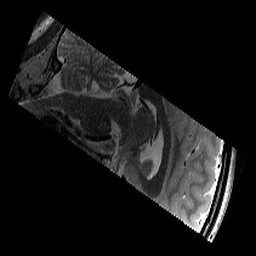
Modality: T2w
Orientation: sagittal
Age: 11
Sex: female
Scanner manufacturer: siemens
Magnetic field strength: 3 T
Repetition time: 9.23 s
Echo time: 0.067 s